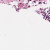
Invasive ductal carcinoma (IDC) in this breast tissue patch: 0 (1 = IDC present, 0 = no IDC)